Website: walmart
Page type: address-validator
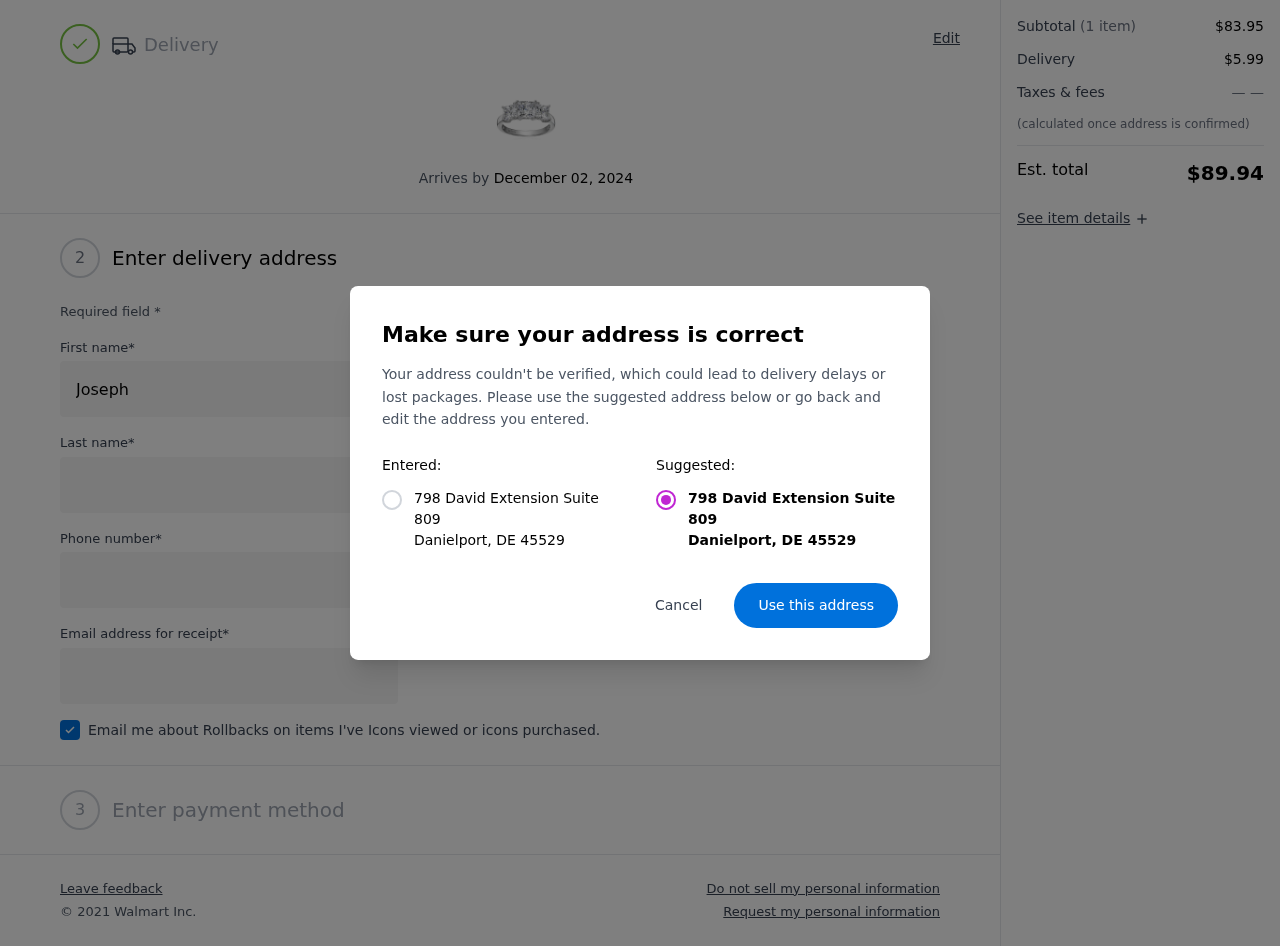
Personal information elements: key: PII_CITY
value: Danielport
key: PII_POSTCODE
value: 45529
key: PII_STATE_ABBR
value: DE
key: PII_STREET
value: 798 David Extension Suite 809
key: PII_FIRSTNAME
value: Joseph
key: PII_LASTNAME
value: Case
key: PII_PHONE
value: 3285206681
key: PII_EMAIL
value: joseph.case@yahoo.com
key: PII_POSTCODE_FULL
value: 45529
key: PII_POSTCODE_NUMERIC
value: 45529
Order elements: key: ORDER_DELIVERY_DATE
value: December 02, 2024
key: ORDER_SUBTOTAL
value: $83.95
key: ORDER_SHIPPING_COST
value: $5.99
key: ORDER_TOTAL
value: $89.94